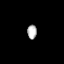
Tissue: prostate
Cell type: T cells
Senescence score: 0.7745
Nuclear area (px): 131
Mean DAPI intensity: 183.595